Field crop: maize
Growth stage: 2
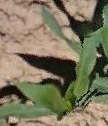
Species: maize